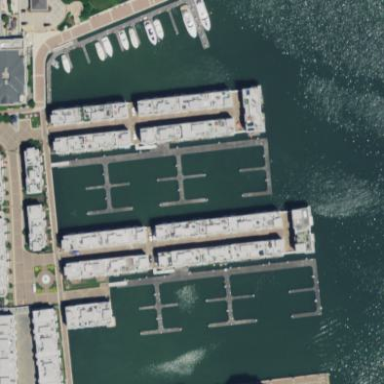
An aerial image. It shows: Marina on leisure land.